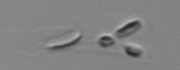
Label: Dinobryon